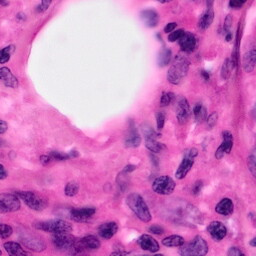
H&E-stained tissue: Pancreatic